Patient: sex M, age 34
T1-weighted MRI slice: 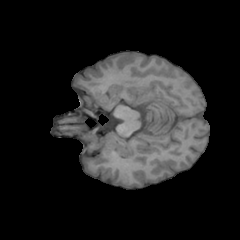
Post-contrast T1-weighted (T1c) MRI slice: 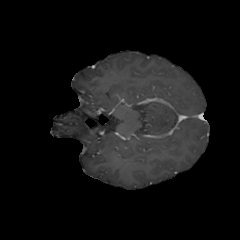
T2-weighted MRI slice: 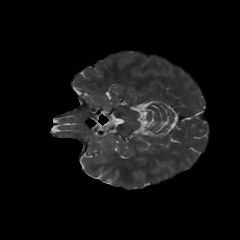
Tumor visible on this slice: no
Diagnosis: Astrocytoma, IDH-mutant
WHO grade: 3